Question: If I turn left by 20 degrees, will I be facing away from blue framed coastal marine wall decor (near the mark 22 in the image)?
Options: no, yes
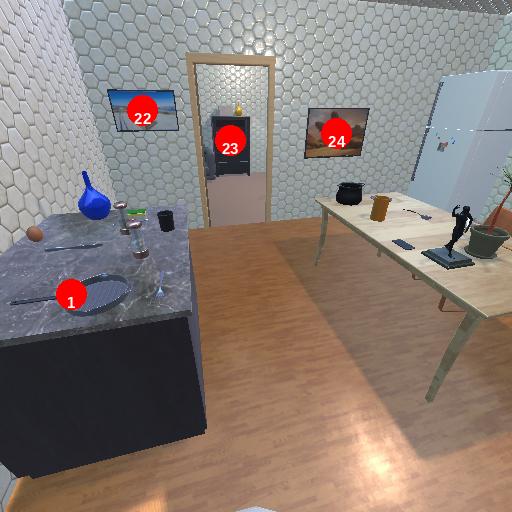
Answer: no